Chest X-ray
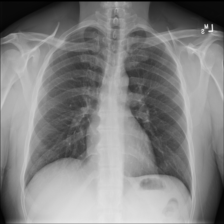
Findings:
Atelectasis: negative
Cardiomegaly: negative
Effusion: negative
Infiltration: negative
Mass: negative
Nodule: negative
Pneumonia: negative
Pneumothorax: negative
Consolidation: negative
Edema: negative
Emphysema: negative
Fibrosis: negative
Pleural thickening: negative
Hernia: negative